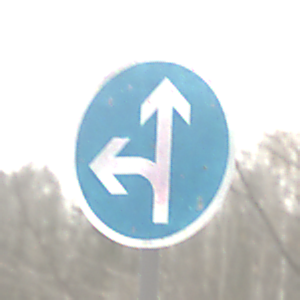
Verkehrszeichen: VorgeschriebeneFahrtrichtungGeradeausOderLinks
Umgebung: Outdoor, Nature
Tageszeit: MorningAfternoon
Wetter: PartlyCloudy
Licht: Natural
Jahreszeit: Winter
Kontrast: MediumContrast